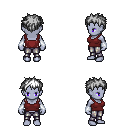
a pixel art fantasy rpg character, female body template, dark elf, purple skin, maroon pirate shirt, metal pants, white bedhead hairstyle, white cloth bracers, four views (front, back, left, right), 2x2 character sprite sheet, small pixel art, hard edges, no anti-aliasing